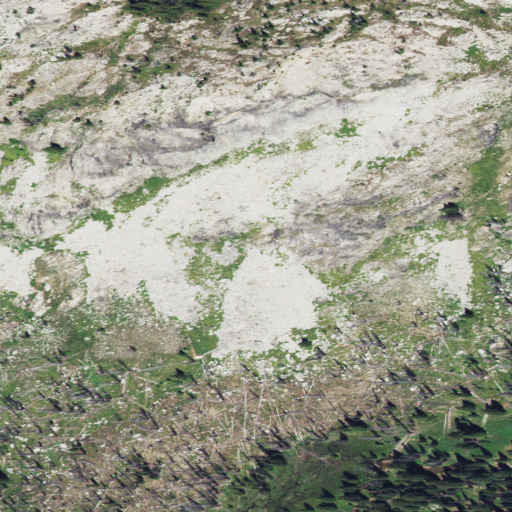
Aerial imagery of cliff(s) in Idaho named Scotts Bluff containing shrub, grassland, evergreen forest, barren land, herbaceous wetlands, and woody wetlands